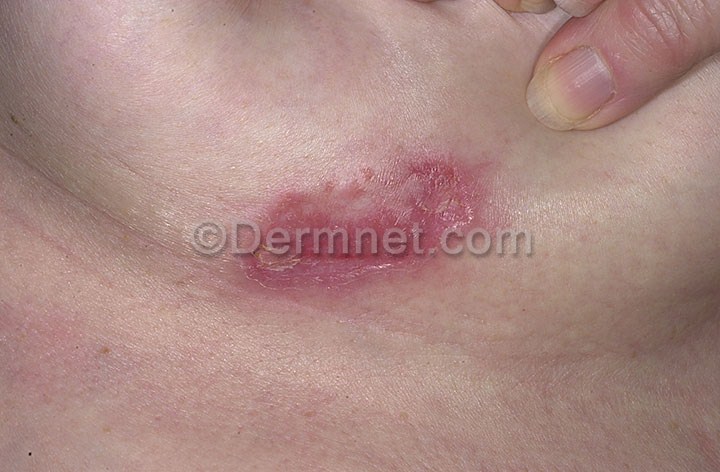
Disease: Actinic Keratosis Basal Cell Carcinoma and other Malignant Lesions